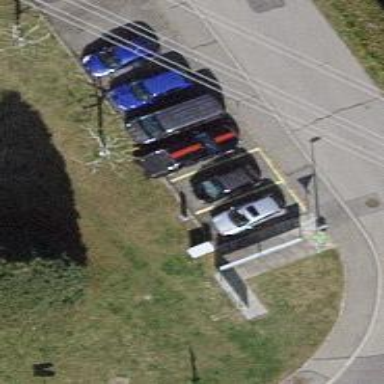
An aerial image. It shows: Charging station.